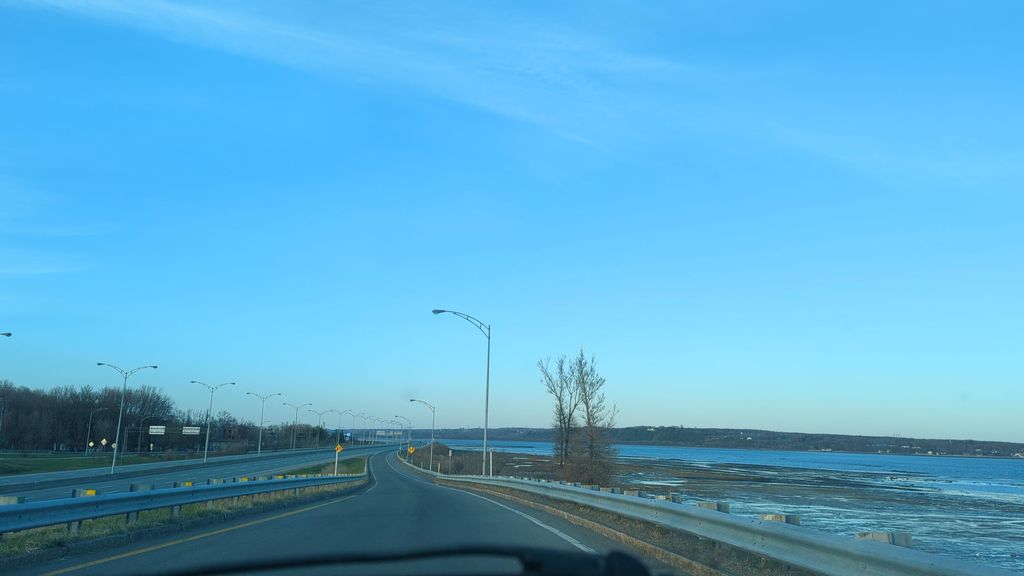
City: quebec_city